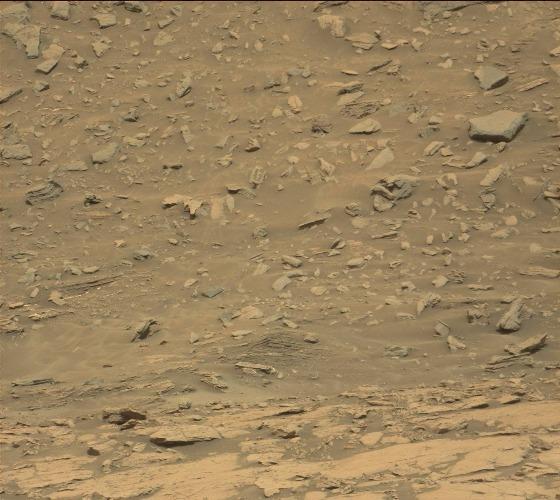
Terrain classes present: Bedrock, Gravel / Sand / Soil, Rock, Shadow